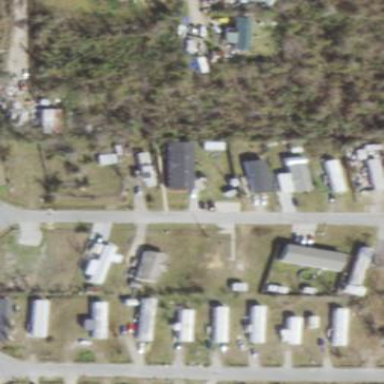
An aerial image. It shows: Residential area designated as trailer park.